Field crop: maize
Growth stage: 1
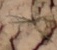
Species: lolium